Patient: sex F, age 29
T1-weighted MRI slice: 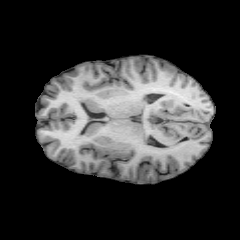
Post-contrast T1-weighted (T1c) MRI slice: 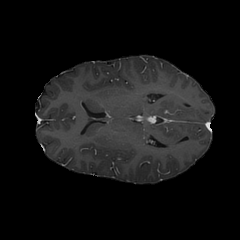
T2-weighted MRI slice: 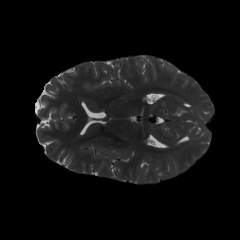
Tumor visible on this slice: no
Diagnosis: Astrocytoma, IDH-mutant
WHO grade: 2